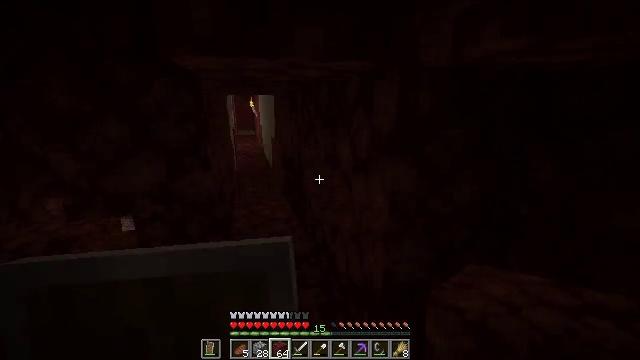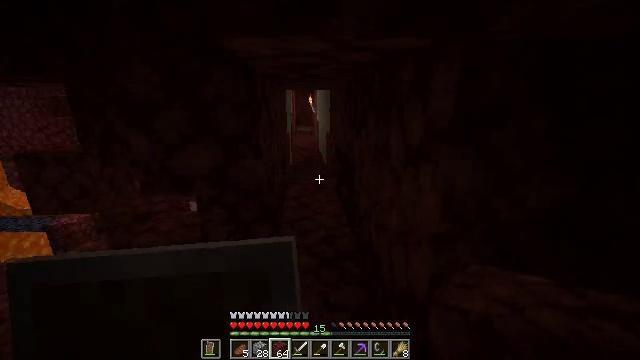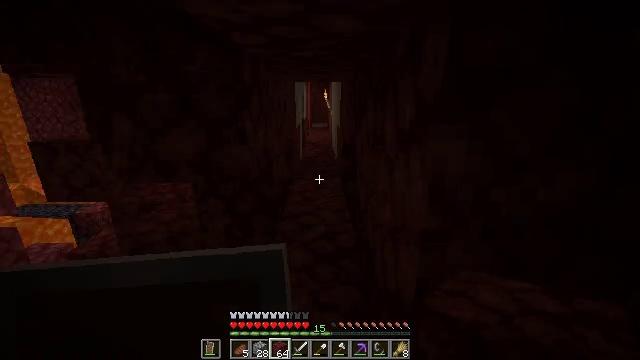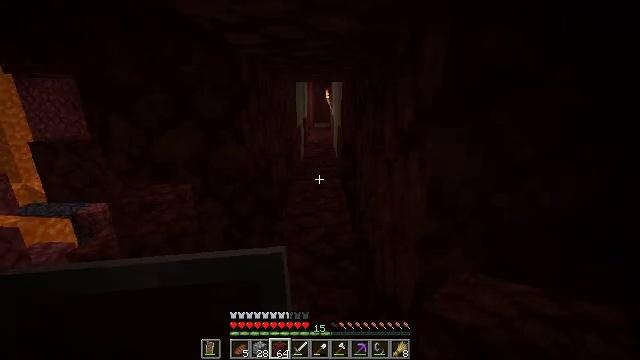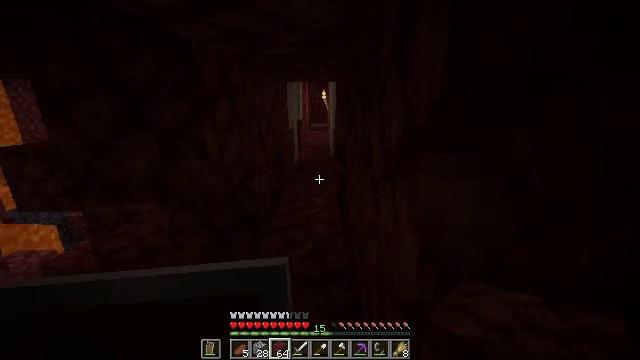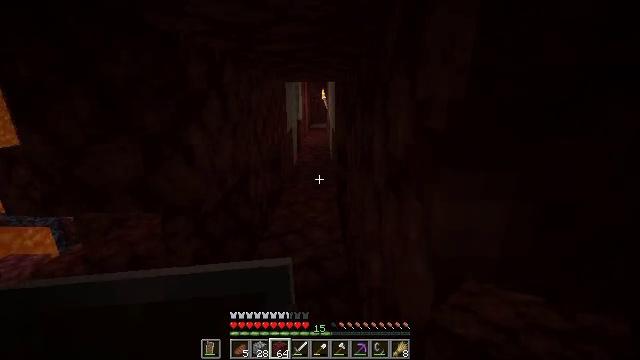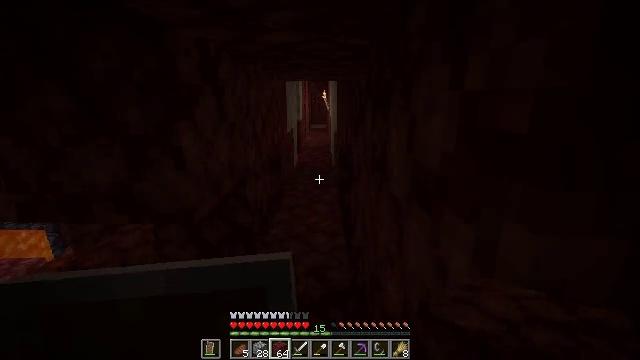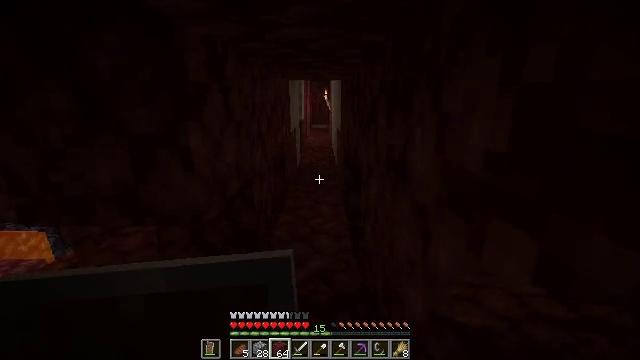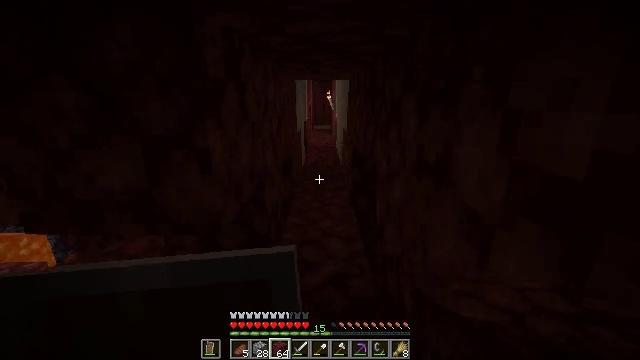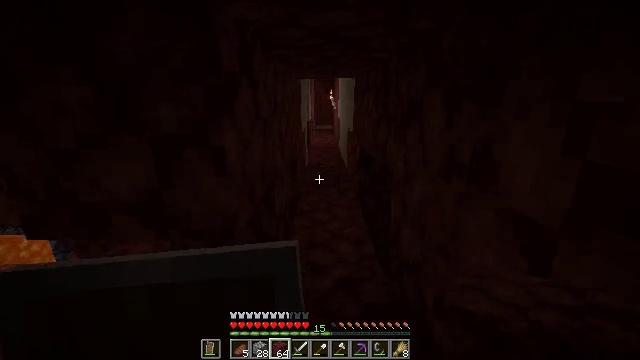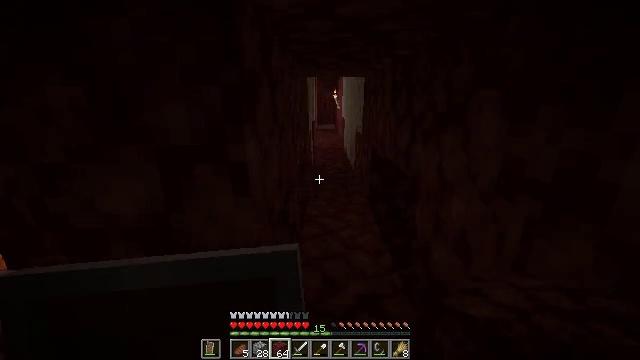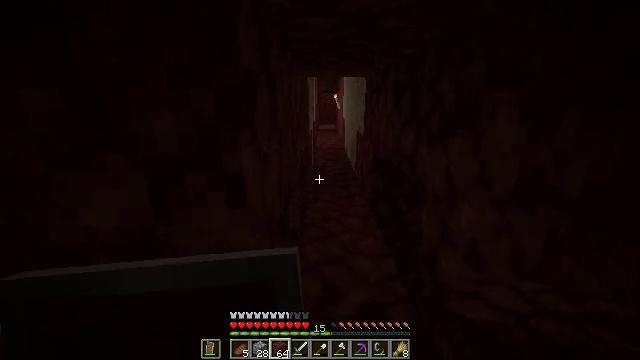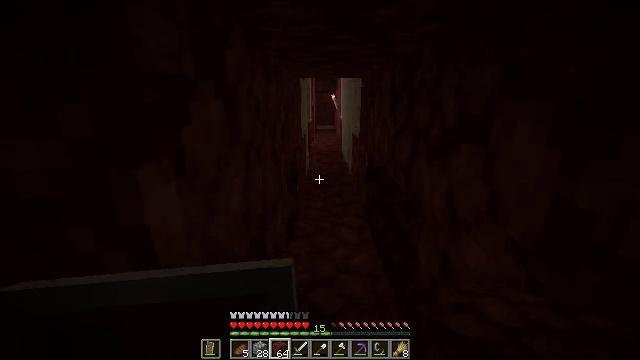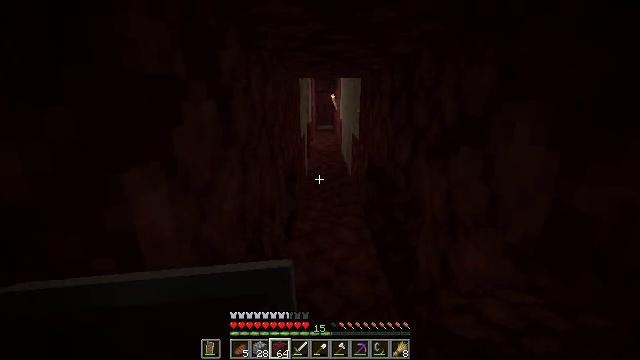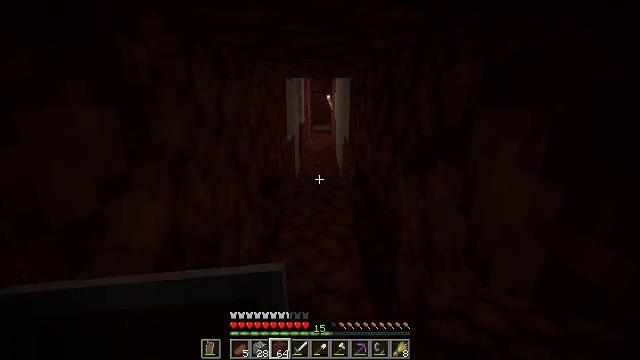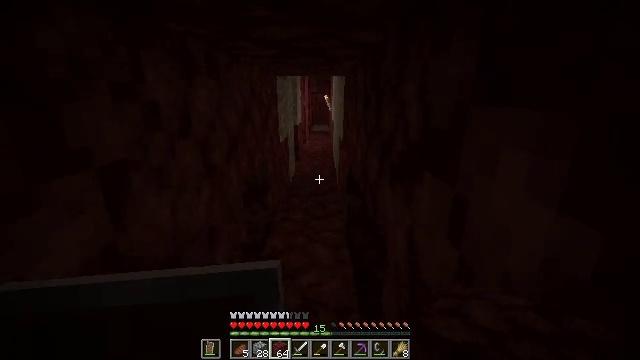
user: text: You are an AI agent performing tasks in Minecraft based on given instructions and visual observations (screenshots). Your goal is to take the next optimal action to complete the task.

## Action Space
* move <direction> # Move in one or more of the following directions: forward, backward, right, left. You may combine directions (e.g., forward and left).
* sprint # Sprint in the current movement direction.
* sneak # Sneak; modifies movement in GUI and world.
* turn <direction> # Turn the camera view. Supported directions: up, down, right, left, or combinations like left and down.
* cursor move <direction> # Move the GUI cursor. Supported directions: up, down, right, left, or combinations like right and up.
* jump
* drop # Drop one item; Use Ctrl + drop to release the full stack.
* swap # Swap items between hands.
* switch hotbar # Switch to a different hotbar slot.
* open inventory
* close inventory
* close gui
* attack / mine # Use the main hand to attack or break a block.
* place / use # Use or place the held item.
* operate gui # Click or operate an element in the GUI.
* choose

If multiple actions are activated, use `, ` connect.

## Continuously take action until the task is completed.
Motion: motion action
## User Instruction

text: craft item air
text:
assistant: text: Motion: move forward and move right, turn left
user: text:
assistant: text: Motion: move forward and move right, turn left
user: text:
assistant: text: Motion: move forward
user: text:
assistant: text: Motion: move forward
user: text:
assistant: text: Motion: move forward
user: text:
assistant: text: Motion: move forward and move left
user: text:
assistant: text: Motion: move forward and move left
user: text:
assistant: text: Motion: move forward and move left
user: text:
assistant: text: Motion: move forward and move left
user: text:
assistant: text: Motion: move forward
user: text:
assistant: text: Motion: move forward and move right
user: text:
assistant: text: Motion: move forward and move right
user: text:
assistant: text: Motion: move forward and move right
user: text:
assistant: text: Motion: move forward and move right
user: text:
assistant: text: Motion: move forward and move right
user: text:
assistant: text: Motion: move forward and move right
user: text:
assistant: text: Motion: move forward
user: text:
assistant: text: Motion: move forward
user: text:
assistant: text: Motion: move forward
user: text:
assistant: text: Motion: move forward
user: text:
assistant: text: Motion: move forward, turn up
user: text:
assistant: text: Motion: turn up
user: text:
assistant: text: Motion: no_op
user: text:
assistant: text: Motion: move forward
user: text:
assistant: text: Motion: move forward
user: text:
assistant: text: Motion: move forward
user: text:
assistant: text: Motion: move forward
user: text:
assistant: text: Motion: move forward
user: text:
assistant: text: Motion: move forward
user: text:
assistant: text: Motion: move forward